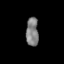
Tissue: lung
Cell type: Epithelial cells
Senescence score: 0.2043
Nuclear area (px): 348
Mean DAPI intensity: 127.52